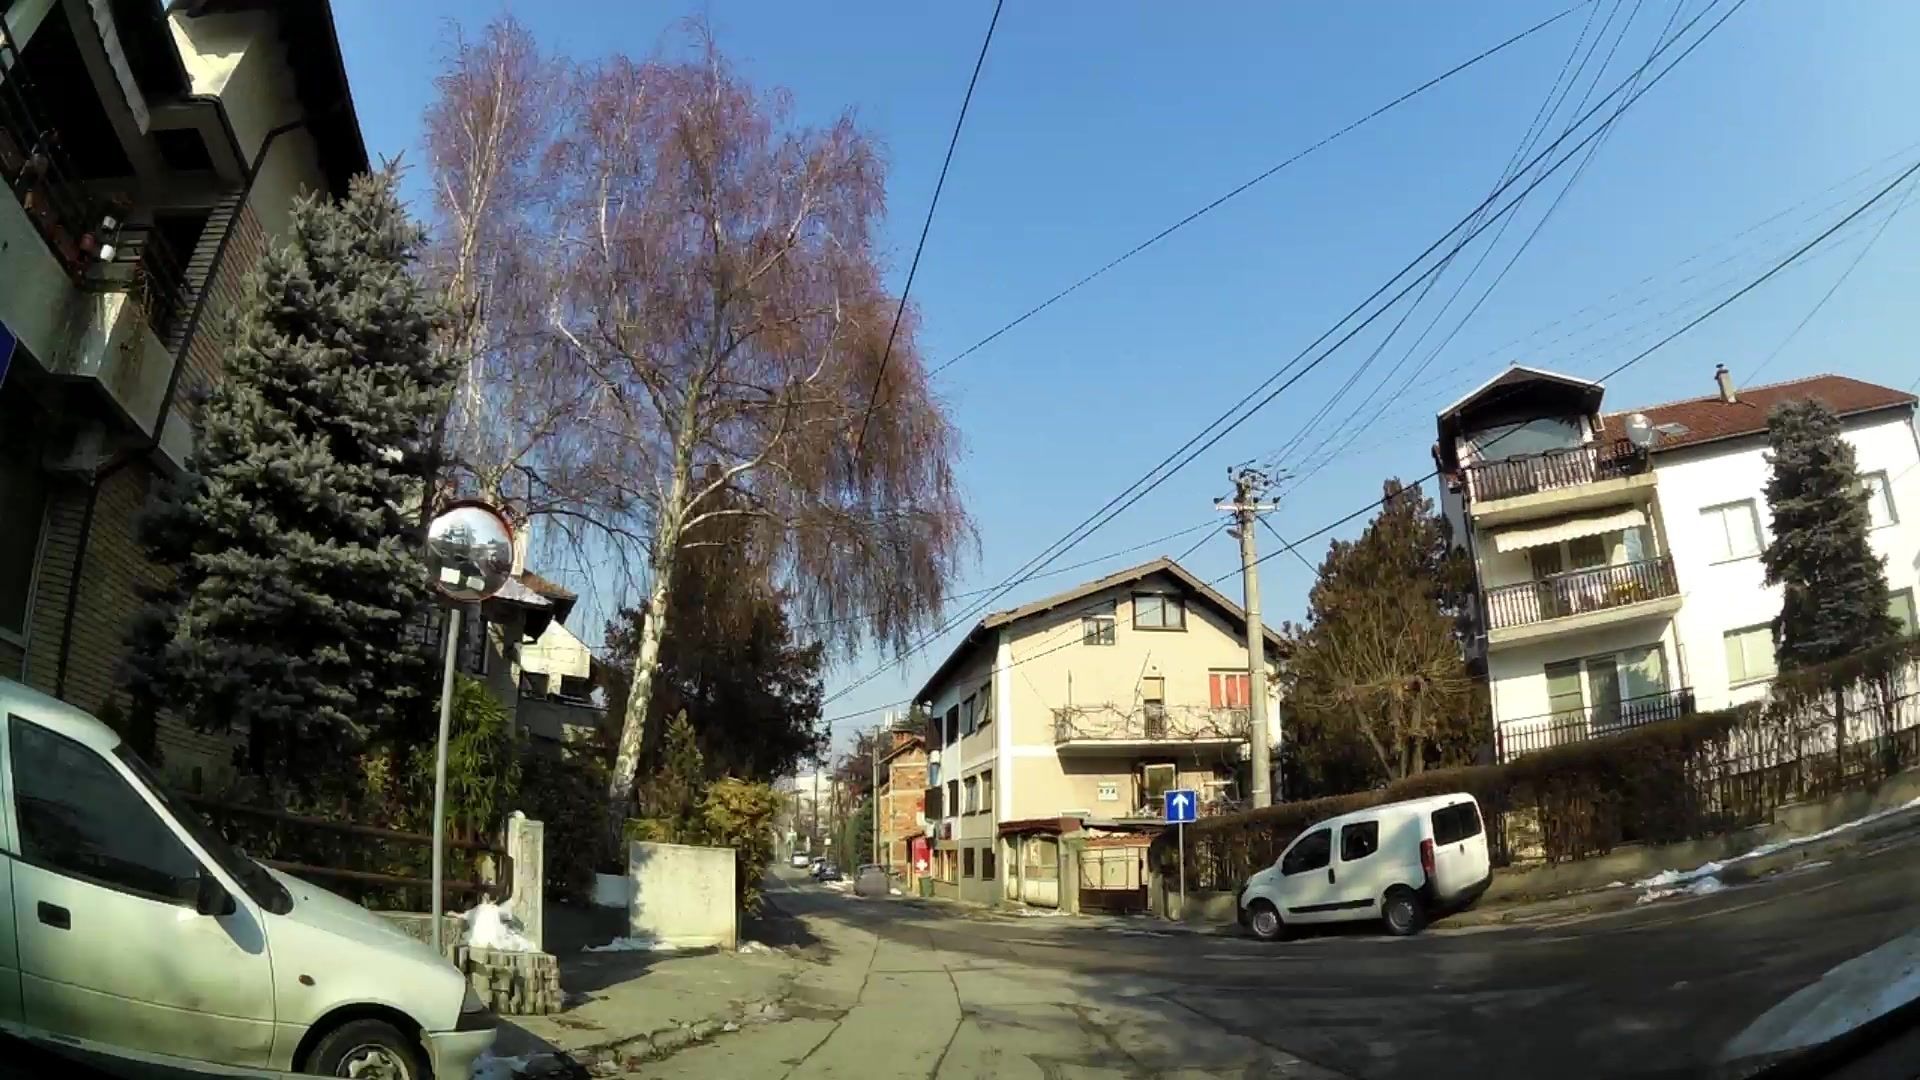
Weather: snowy
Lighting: day
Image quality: good
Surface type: driving surface
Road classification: residential
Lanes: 1
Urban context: urban centre
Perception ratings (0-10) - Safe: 5.49, Lively: 8.48, Beautiful: 6.66, Boring: 3.11, Depressing: 3.76, Wealthy: 4.43